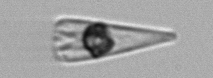
Label: Licmophora